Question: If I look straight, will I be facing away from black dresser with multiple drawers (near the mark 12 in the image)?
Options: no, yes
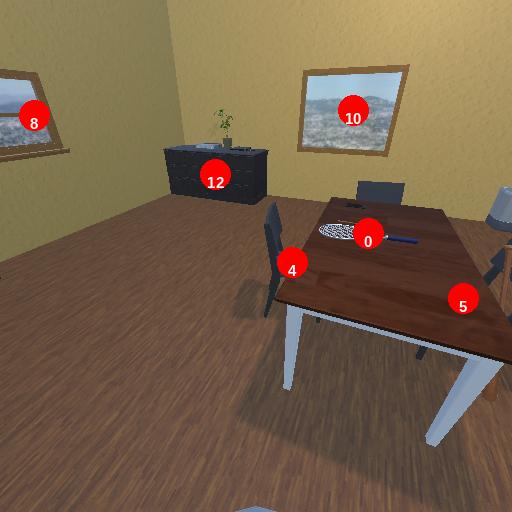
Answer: no